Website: macys
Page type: delivery-shipping
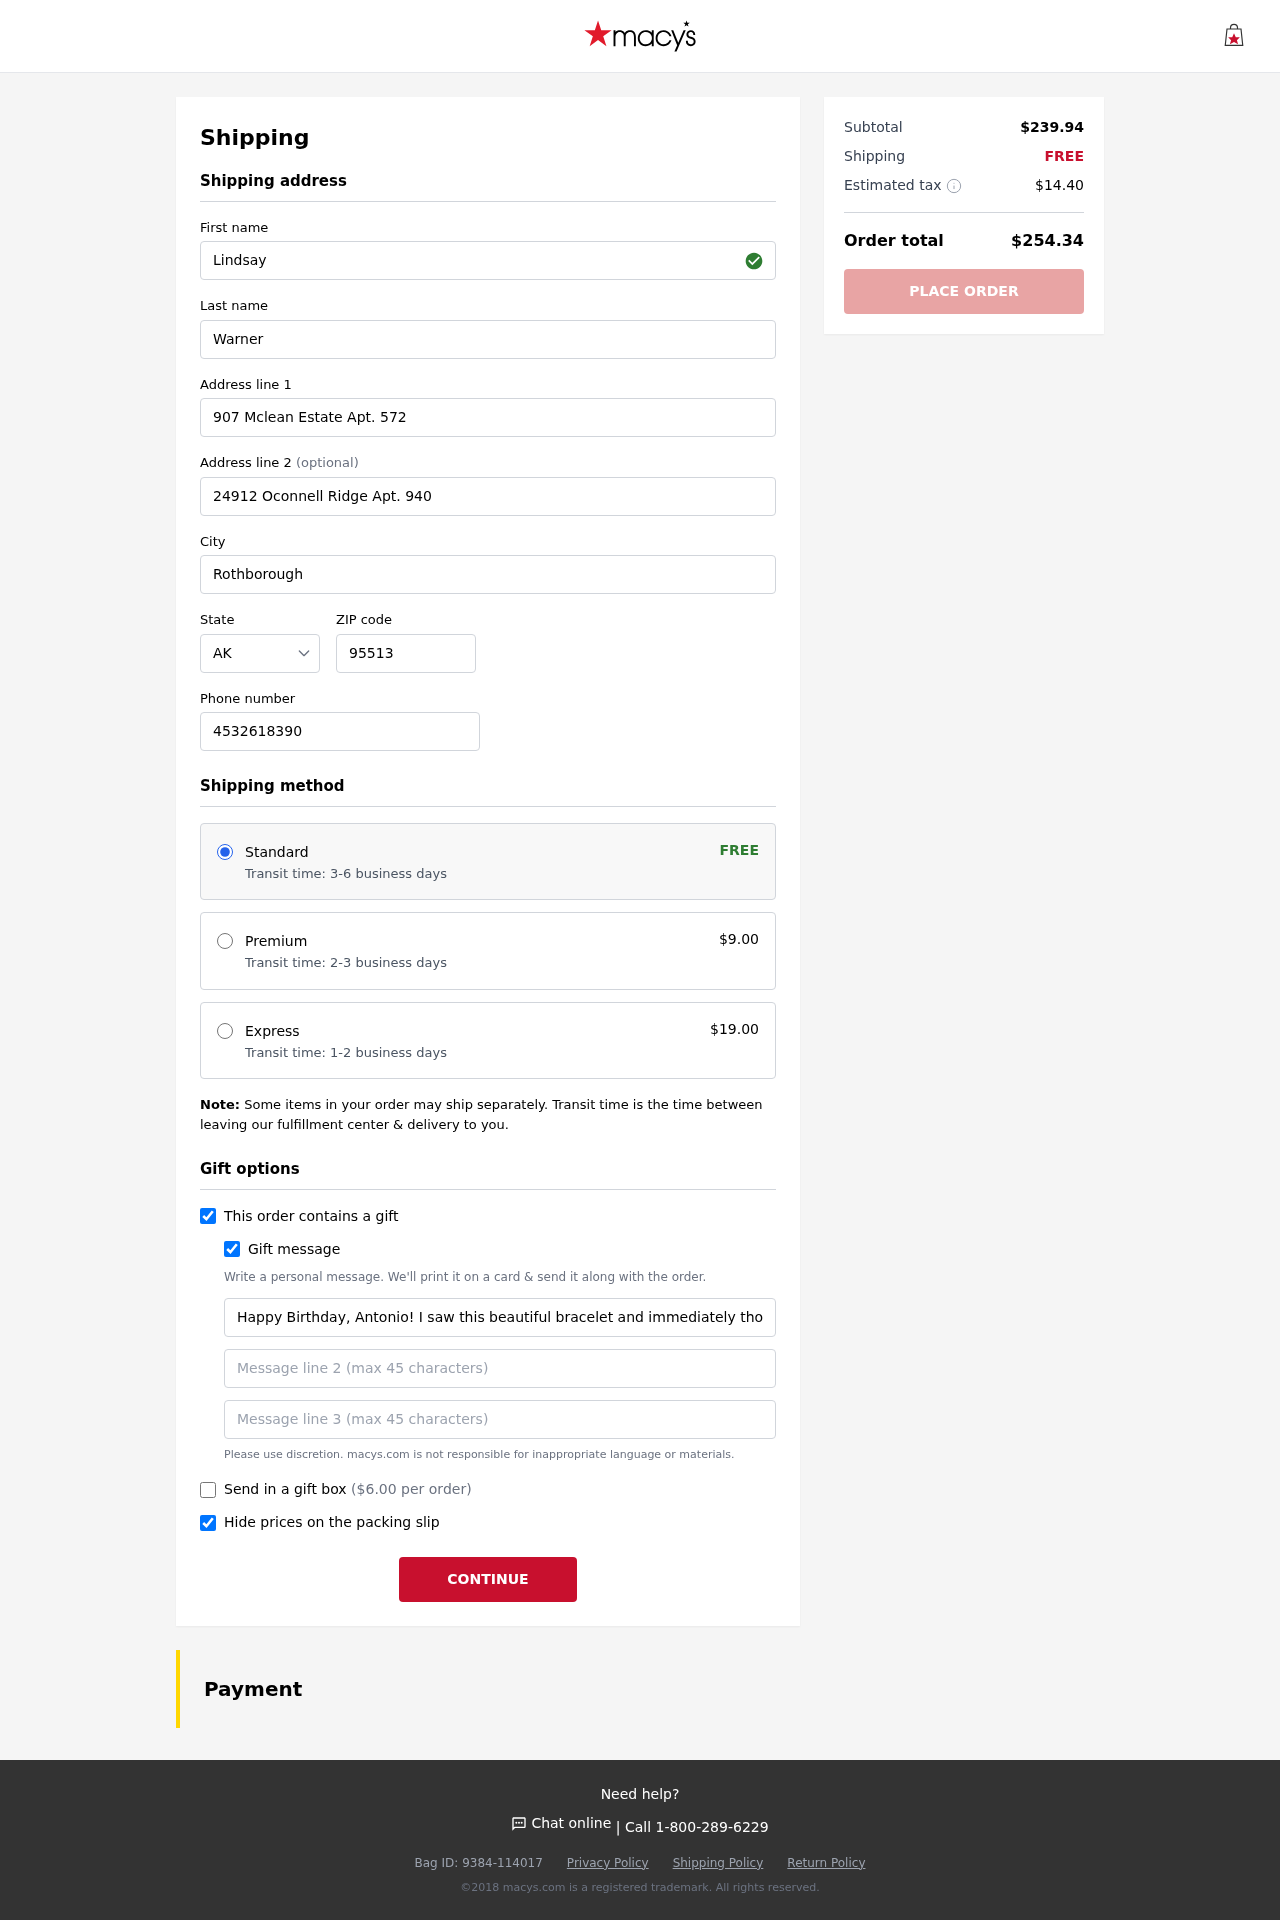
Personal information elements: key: PII_STATE_ABBR
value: AK
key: PII_FIRSTNAME
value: Lindsay
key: PII_LASTNAME
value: Warner
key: PII_STREET
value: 907 Mclean Estate Apt. 572
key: PII_STREET2
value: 24912 Oconnell Ridge Apt. 940
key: PII_CITY
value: Rothborough
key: PII_POSTCODE
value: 95513
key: PII_PHONE
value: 4532618390
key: PII_GIFT_MESSAGE
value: Happy Birthday, Antonio! I saw this beautiful bracelet and immediately thought of you—it’s perfect for adding a little shine to your style. Can’t wait to celebrate you today!  Lindsay
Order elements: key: ORDER_SHIPPING_STANDARD
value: Transit time: 3-6 business days
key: ORDER_SHIPPING_COST
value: FREE
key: ORDER_SHIPPING_PREMIUM
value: Transit time: 2-3 business days
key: ORDER_SHIPPING_PREMIUM_PRICE
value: $9.00
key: ORDER_SHIPPING_EXPRESS
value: Transit time: 1-2 business days
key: ORDER_SHIPPING_EXPRESS_PRICE
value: $19.00
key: ORDER_GIFT_BOX_PRICE
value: ($6.00 per order)
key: ORDER_SUBTOTAL
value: $239.94
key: ORDER_SHIPPING_COST2
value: FREE
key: ORDER_TAX
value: $14.40
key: ORDER_TOTAL
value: $254.34